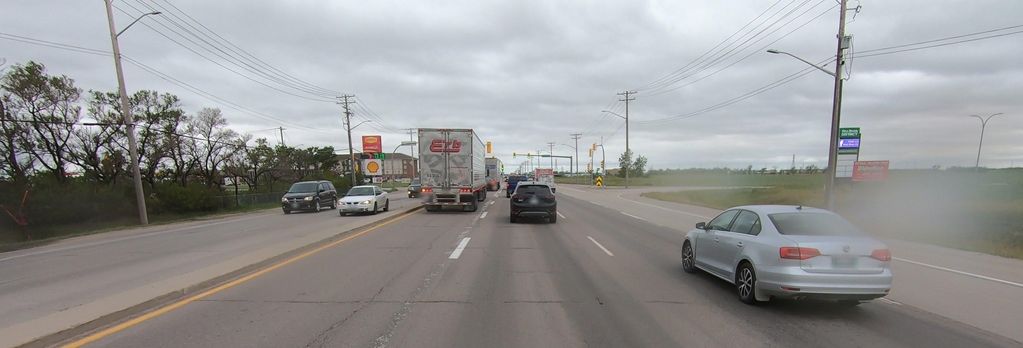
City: winnipeg